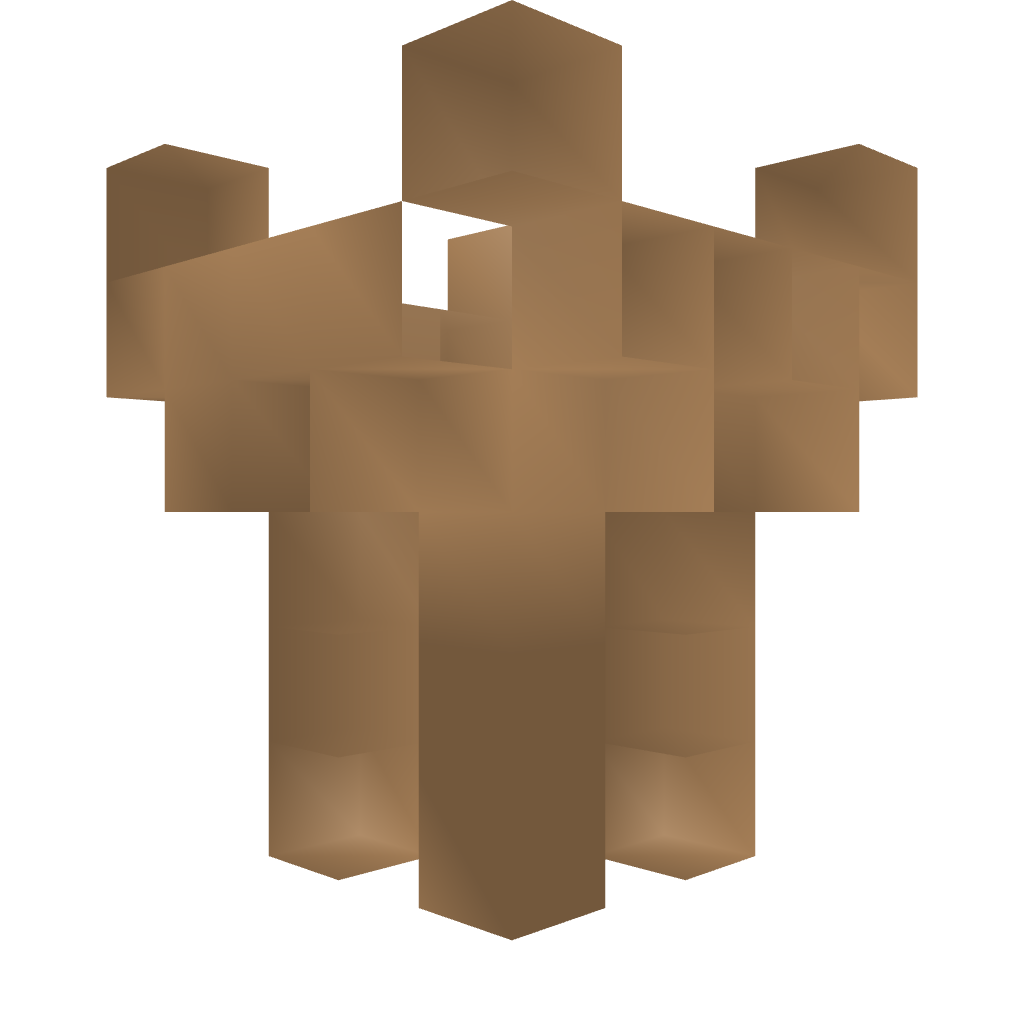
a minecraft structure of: Beach guard tower good quality